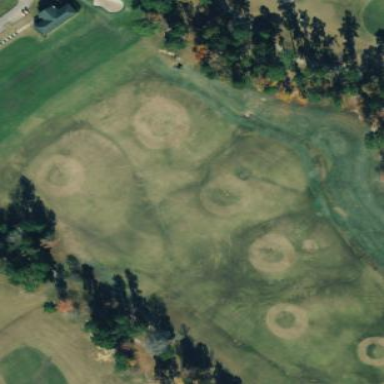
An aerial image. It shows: Grassy area used as driving range for golf.